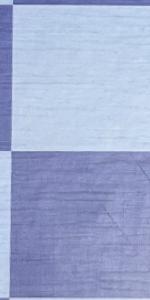
Label: Empty